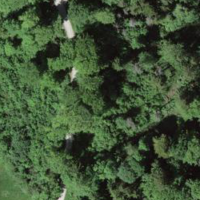
EUNIS habitat code: 44
Species observed at this site:
Galium aparine